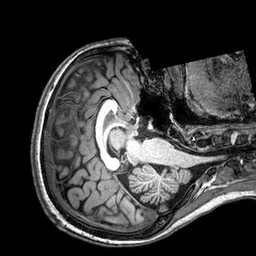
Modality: T1w
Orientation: axial
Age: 28
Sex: female
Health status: healthy
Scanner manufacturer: philips
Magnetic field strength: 3 T